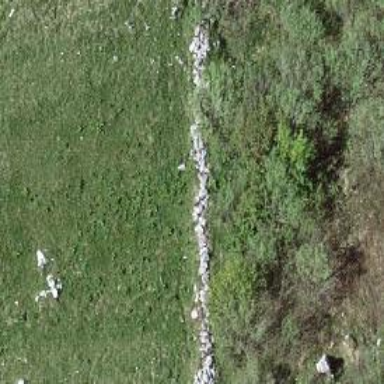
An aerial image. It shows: Dry stone wall barrier.